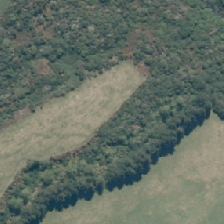
Land cover: deciduous_hardwood